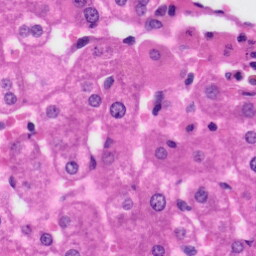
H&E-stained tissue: Liver